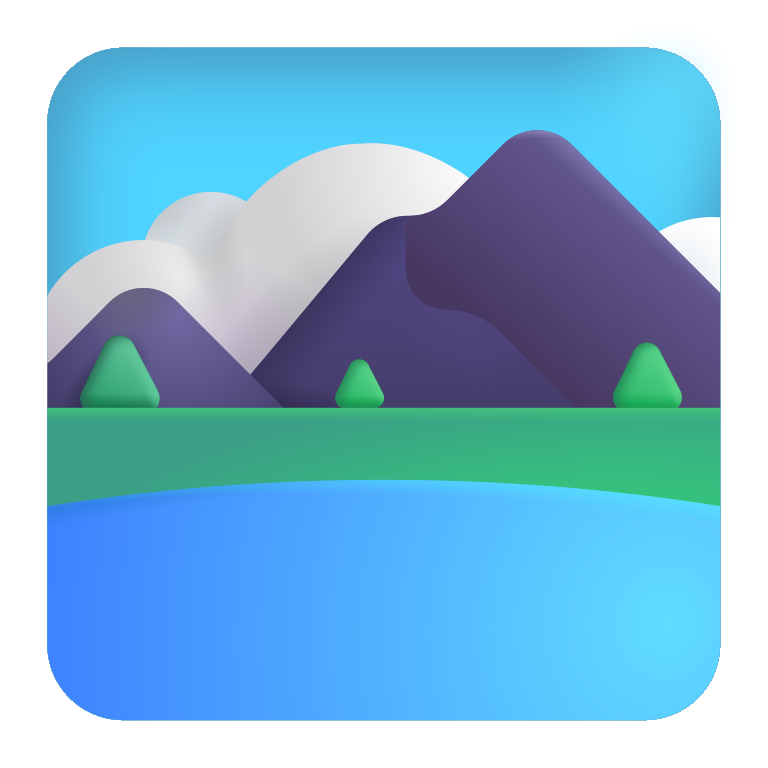
national park color